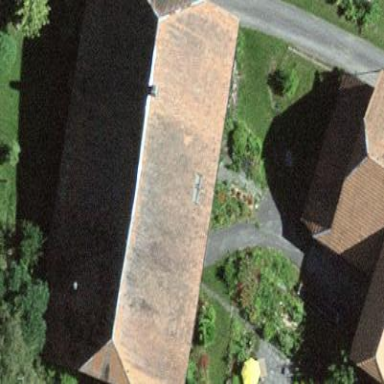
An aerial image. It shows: Farm building.